Question: Trying to make a UICollectonView, but when i drag it, there's unexpected space above the actual view and it takes space
Screenshot, above the red line is the space

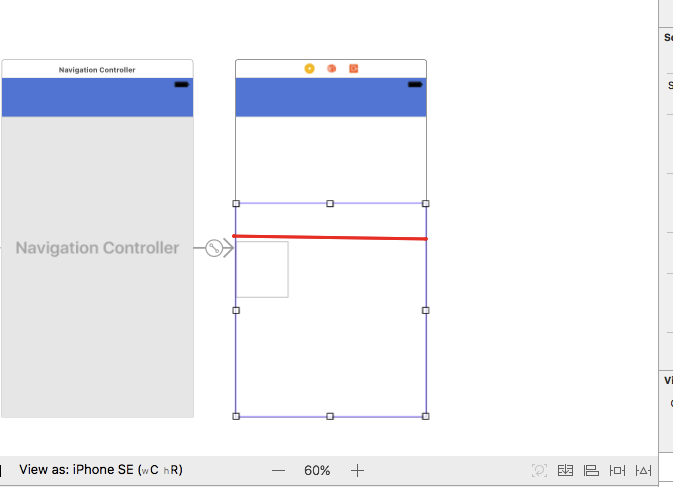
Answer: <URL>
This is because of either 'minimumSpacing' between line and/or cells or 'sectionInset' with respect to cell size..
Try to change/update values for:
- - - -
You see changes in space you've in your snapshot.
Look at this snapshot:
<URL>